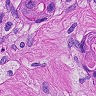
Metastatic tissue present: yes